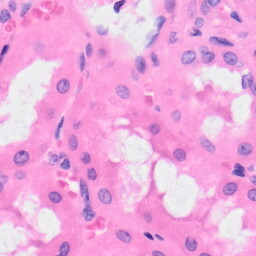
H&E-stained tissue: Kidney